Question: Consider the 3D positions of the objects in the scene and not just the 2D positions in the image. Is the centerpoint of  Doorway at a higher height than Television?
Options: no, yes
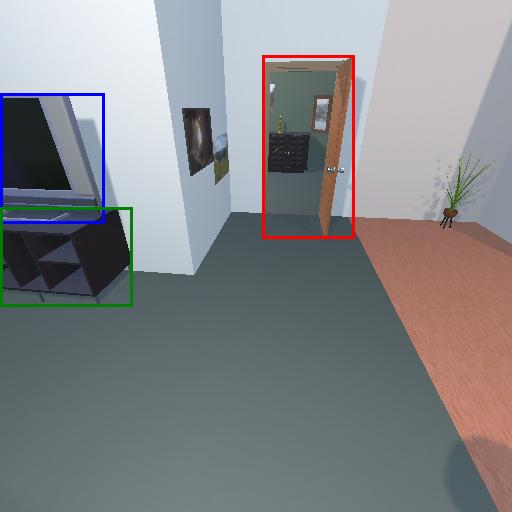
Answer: no